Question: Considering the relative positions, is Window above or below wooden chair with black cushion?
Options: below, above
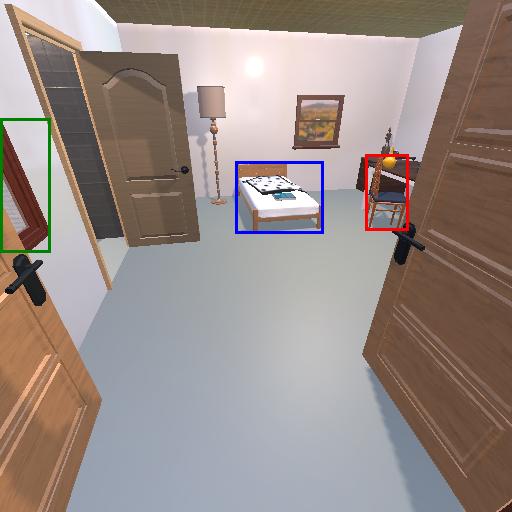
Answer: below